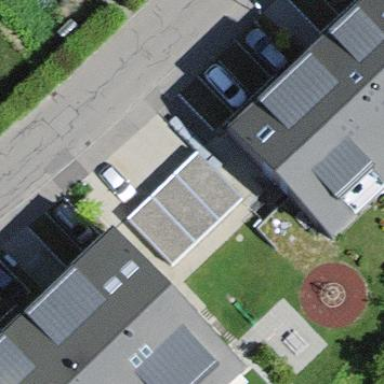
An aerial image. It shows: Group of garages.